Question: What I am trying to do is display a Google Maps view when I click on a list item in my NavigationDrawer. The way I have it set up is that whenever I click on a list item, then the current fragment is replaced with a new one.
So, when I click on "Find Stores" list item, my StoreMapFragment replaces the current fragment.
The problem I am having is that the Google logo and zoom-in and zoom-out buttons appear on the bottom of the screen, but the actual map itself will not show.
I have looked at many of the guides for the Google Maps Android API v2 and similar issues & questions asked on StackOverflow. I have also tried doing this using an activity, but I get the same results.
At first, I didn't see any errors in the stack trace. Now this is what it says:
AndroidManifest.xml
'''
<?xml version="1.0" encoding="utf-8"?>
<manifest xmlns:android="http://schemas.android.com/apk/res/android"
package="com.fv4.app"
android:versionCode="1"
android:versionName="1.0">
<uses-sdk
android:minSdkVersion="14"
android:targetSdkVersion="19" />
<permission
android:name="com.fv4.app.permission.MAPS_RECEIVE"
android:protectionLevel="signature" />
<uses-permission android:name="android.permission.VIBRATE" />
<uses-permission android:name="com.fv4.app.permission.MAPS_RECEIVE" />
<uses-permission android:name="android.permission.WRITE_EXTERNAL_STORAGE" />
<uses-permission android:name="android.permission.READ_PHONE_STATE" />
<uses-permission android:name="android.permission.READ_EXTERNAL_STORAGE" />
<uses-permission android:name="android.permission.INTERNET" />
<uses-permission android:name="android.permission.ACCESS_NETWORK_STATE" />
<application
android:allowBackup="true"
android:icon="@drawable/ic_launcher"
android:label="@string/app_name"
android:theme="@style/Theme.Teatimefinal">
<meta-data
android:name="com.google.android.gms.version"
android:value="@integer/google_play_services_version" />
<meta-data
android:name="com.google.android.maps.v2.API_KEY"
android:value="AIzaSyAxwMnDDx7pP23x3sB8ZqACsXC3MUDfE7c" />
</application>
</manifest>
'''
StoreMapFragment.java
'''
public class StoreMapFragment extends Fragment implements OnMapReadyCallback {
MapView mapView;
GoogleMap googleMap;
@Override
public View onCreateView(LayoutInflater inflater, ViewGroup container, Bundle savedInstanceState) {
View view = inflater.inflate(R.layout.fragment_store_map, container, false);
mapView = (MapView) view.findViewById(R.id.store_map_frag);
mapView.onCreate(savedInstanceState);
if (mapView != null) {
googleMap = mapView.getMap();
googleMap.getUiSettings().setMyLocationButtonEnabled(false);
// googleMap.setMyLocationEnabled(true);
googleMap.getUiSettings().setZoomControlsEnabled(true);
}
return view;
}
@Override
public void onMapReady(GoogleMap googleMap) {
googleMap.addMarker(new MarkerOptions()
.position(new LatLng(0, 0))
.title("Marker"));
}
@Override
public void onResume() {
mapView.onResume();
super.onResume();
}
@Override
public void onDestroy() {
super.onDestroy();
mapView.onDestroy();
}
@Override
public void onLowMemory() {
super.onLowMemory();
mapView.onLowMemory();
}
}
'''
Layout XML:
'''
<?xml version="1.0" encoding="utf-8"?>
<RelativeLayout xmlns:android="http://schemas.android.com/apk/res/android"
xmlns:tools="http://schemas.android.com/tools"
android:layout_width="match_parent"
android:layout_height="match_parent" >
<com.google.android.gms.maps.MapView
android:id="@+id/store_map_frag"
android:layout_width="match_parent"
android:layout_height="match_parent" />
</RelativeLayout>
'''
And this is what my screen looks like:

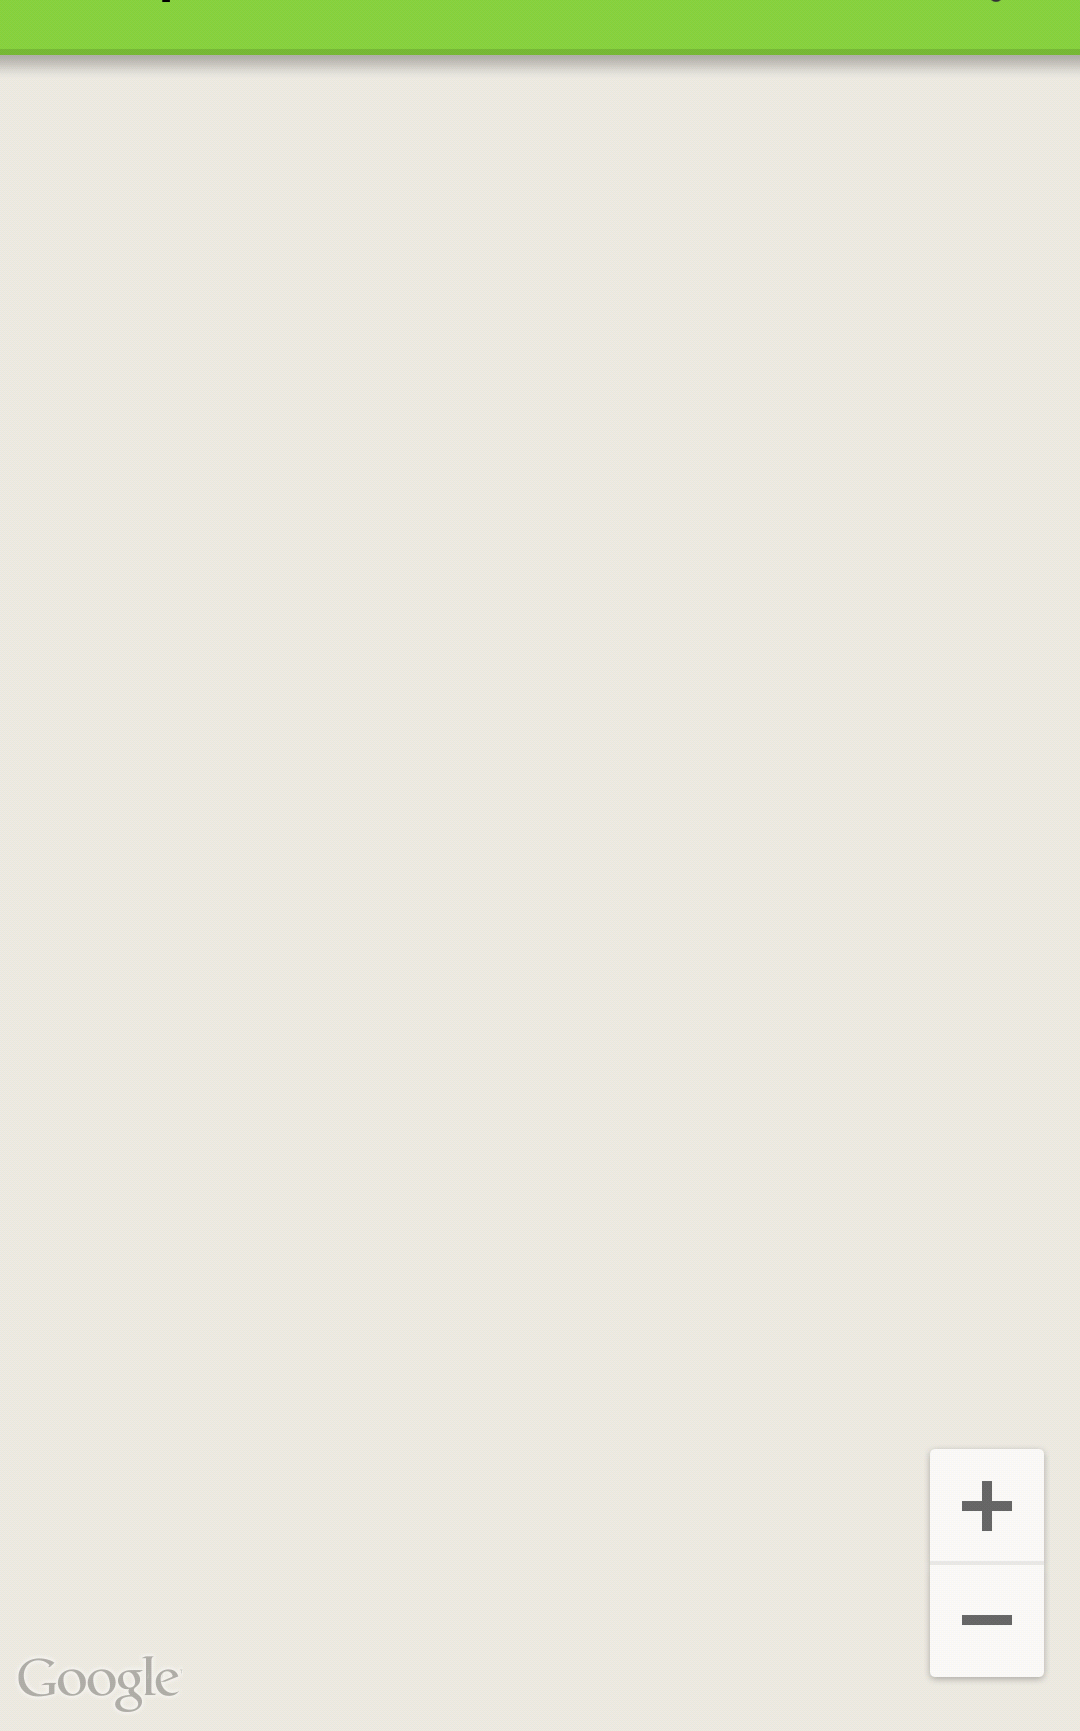
Answer: OK. I figured out the problem. The issue was with the SHA-1 fingerprint. I realized that I was using the wrong SHA-1. I actually used the example SHA-1 from <URL>
And now I can see the map.